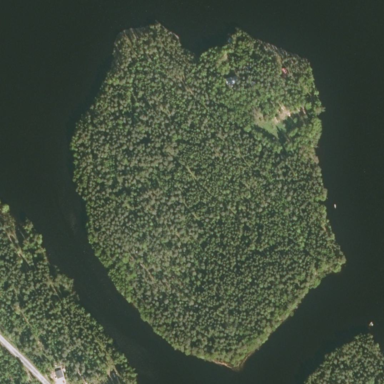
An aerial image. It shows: Image showing island.